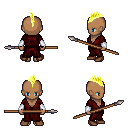
a pixel art fantasy rpg character, female body template, human, dark skin, red robe, gold greaves, gold mohawk hairstyle, white cloth bracers, brown shoes, spear, four views (front, back, left, right), 2x2 character sprite sheet, small pixel art, hard edges, no anti-aliasing